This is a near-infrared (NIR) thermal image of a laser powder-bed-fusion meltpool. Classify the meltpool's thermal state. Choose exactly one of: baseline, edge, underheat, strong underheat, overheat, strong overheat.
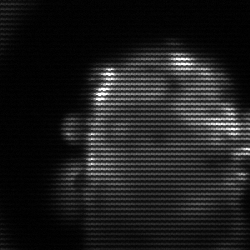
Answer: baseline